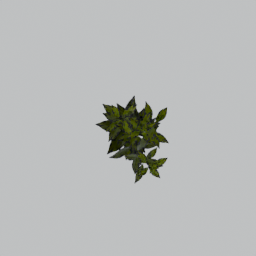
Label: nature